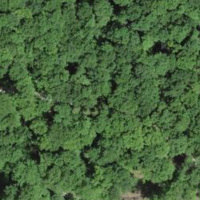
EUNIS habitat code: 41
Species observed at this site:
Melittis melissophyllum